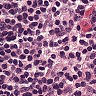
Metastatic tissue present: no